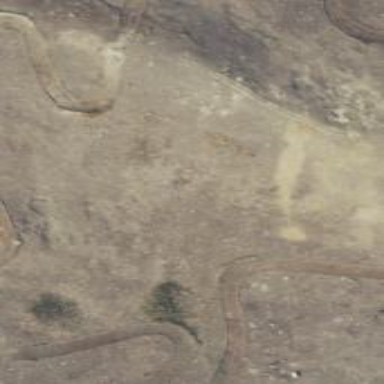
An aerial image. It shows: Raceway road with dirt surface.